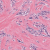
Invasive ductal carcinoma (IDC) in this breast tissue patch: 1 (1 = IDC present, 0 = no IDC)